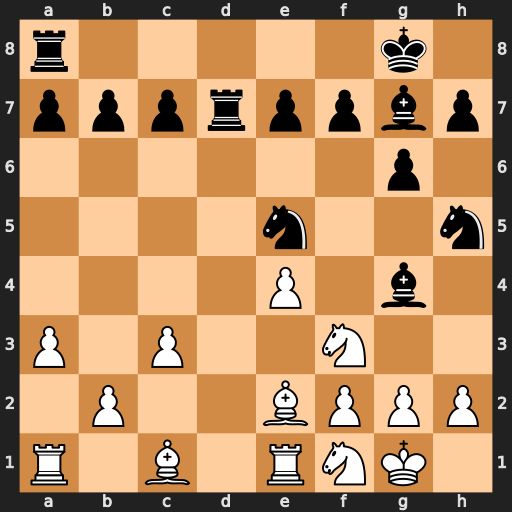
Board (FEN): r5k1/ppprppbp/6p1/4n2n/4P1b1/P1P2N2/1P2BPPP/R1B1RNK1
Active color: w
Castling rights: -
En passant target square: -
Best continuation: Nxe5 Bxe5 Bxg4